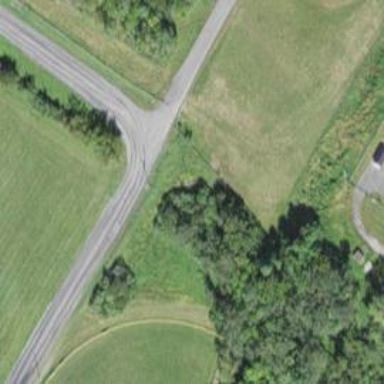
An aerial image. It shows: Tertiary road.